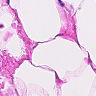
Metastatic tissue present: no